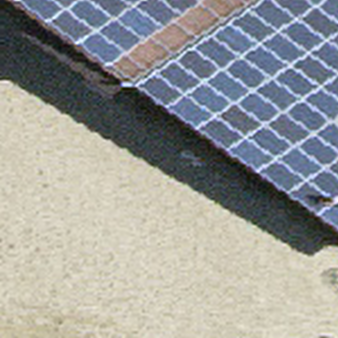
Label: other